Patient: sex M, age 68
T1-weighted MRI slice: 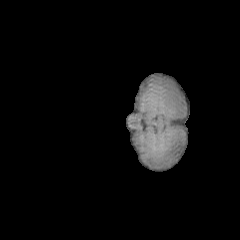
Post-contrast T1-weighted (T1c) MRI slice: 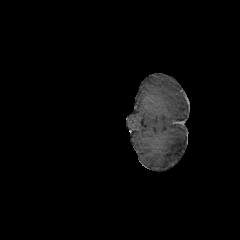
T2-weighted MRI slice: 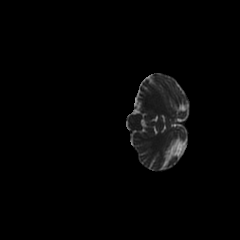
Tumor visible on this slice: no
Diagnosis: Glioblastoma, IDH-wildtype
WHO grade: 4